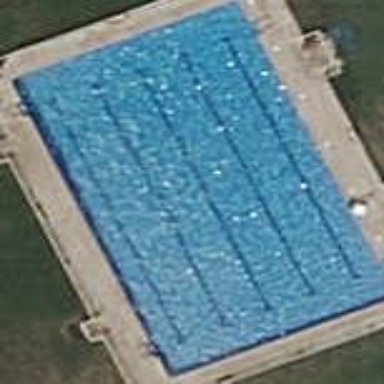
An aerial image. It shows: Outdoor swimming pool located on leisure land.